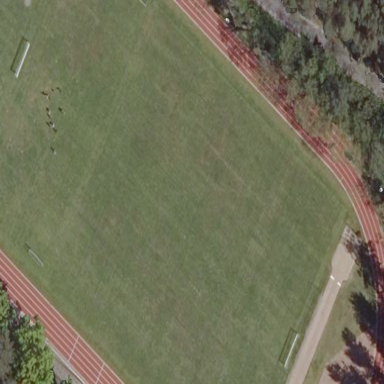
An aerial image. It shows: Soccer pitch for outdoor sports and leisure activities.